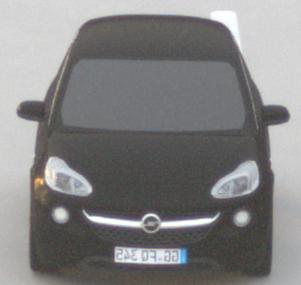
Make: Opel
Model: ADAM 1.2
Detailed model: ADAM
Model produced from: 2013/01
Model produced until: 2014/11
Doors: 3
Color: black
Road condition: dry road
Daytime: sunrise or sunset
Contrast: low contrast